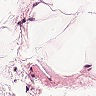
Metastatic tissue present: no